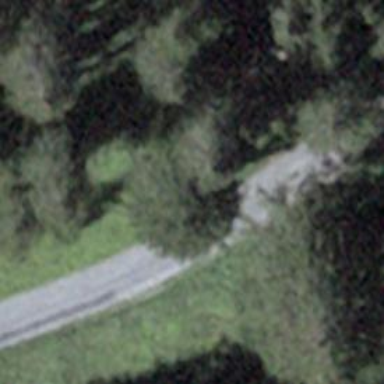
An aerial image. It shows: Unclassified road with asphalt surface.